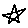
Label: star